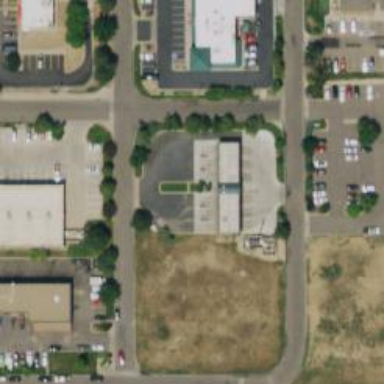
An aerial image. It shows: Retail area.